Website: apple
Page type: address-validator
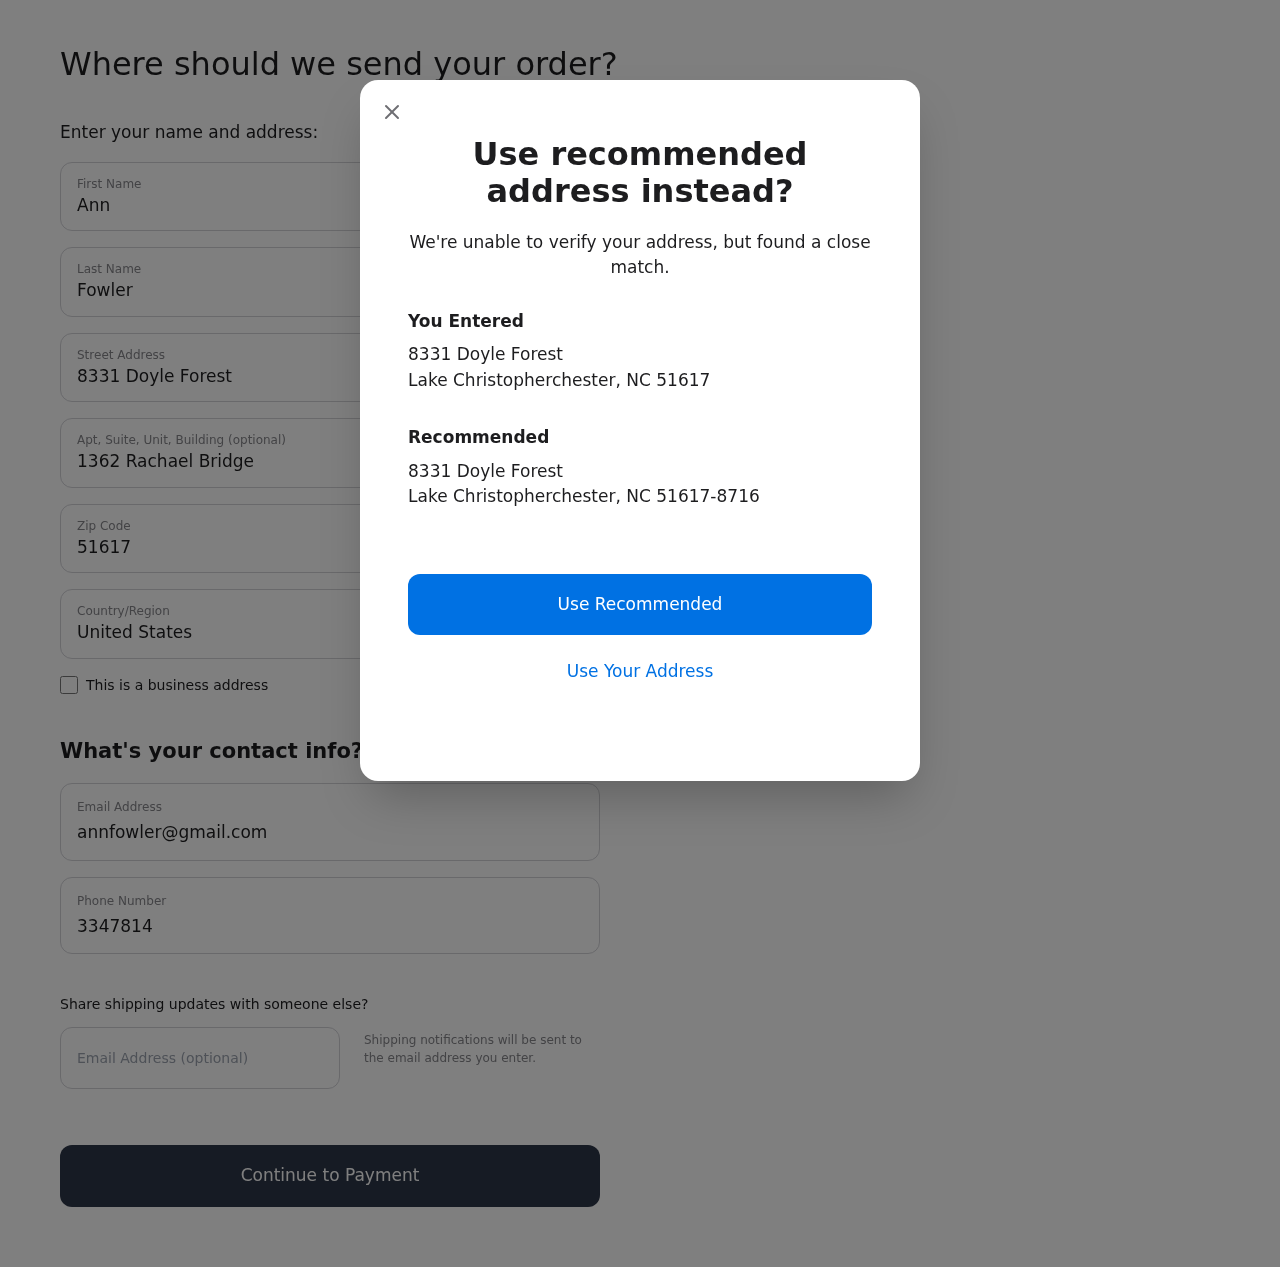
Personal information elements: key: PII_CITY
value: Lake Christopherchester
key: PII_COUNTRY
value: United States
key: PII_EMAIL
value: annfowler@gmail.com
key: PII_FIRSTNAME
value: Ann
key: PII_GIFT_EMAIL
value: dbrown@yahoo.com
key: PII_LASTNAME
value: Fowler
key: PII_PHONE
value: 3347814206
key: PII_POSTCODE
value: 51617
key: PII_POSTCODE_FULL
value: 51617-8716
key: PII_STATE_ABBR
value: NC
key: PII_STREET
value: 8331 Doyle Forest
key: PII_STREET2
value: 8331 Doyle Forest
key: PII_STREET2
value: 1362 Rachael Bridge
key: PII_CITY2
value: Lake Christopherchester
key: PII_STATE_ABBR2
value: NC